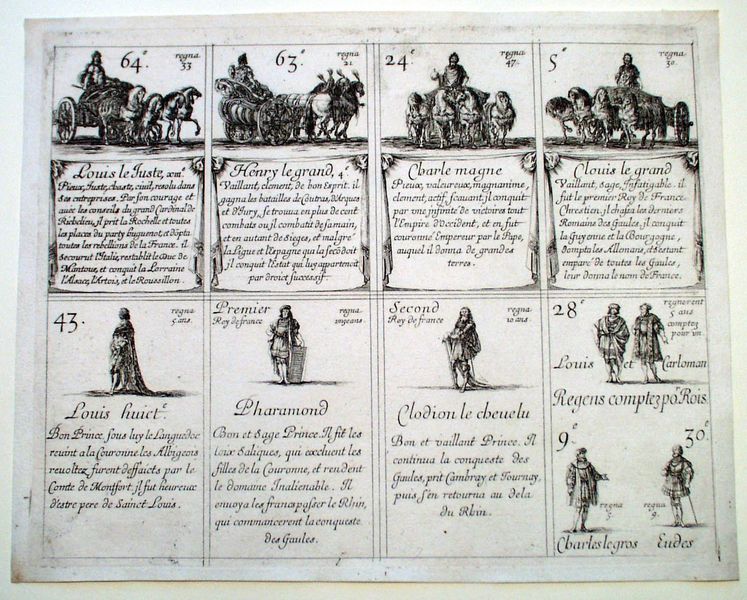
Titel: Jeu des Rois de France
Künstler: Stefano della Bella
Standort: Karlsruhe
Institution: Staatliche Kunsthalle Karlsruhe
Schlagwörter: mann, weiß, frauen, menschen, frankreich, männer, schwarz, zeichnung, leute, barock, portrait, gewand, mantel, adel, personen, pferd, pferde, reiter, stock, schrift, gehstock, zug, grafik, graphik, kutsche, kutschen, figuren, französisch, wagen, kaiser, könig, soldaten, tafel, karten, kartenspiel, zahlen, ziffern, spiel, schild, buch, denkmal, druck, schwarz-weiß, druckgrafik, illustration, schwert, text, uniform, zeitschrift, zeitung, adeliger, herrscher, ritter, rüstung, namen, henri, buchseite, tracht, karte, serie, harnisch, rosse, reise, krieger, adlige, könige, spiele, karl, nummerierung, nummern, gespann, bildunterschrift, handschrift, acht, beschreibung, ludwig, standbild, quadriga, fuhrwerk, spielkarten, latein, karl der große, ahnen, heinrich, wörter, kalender, zyklus, buchillustration, louis, codex, stammbaum, auflistung, regens, regenten, edelleute, frankeich, ahnentafel, zeitvertreib, fuhrwek, legitimation, 1800, 1700, 9, 24, 5, 1780, 43, 28, 64, charlemagne, 30, 63, adeligergespann, louidwig der große, buchdurck, clodium, louis le iuste, spielanleitung, personben, louis le juste